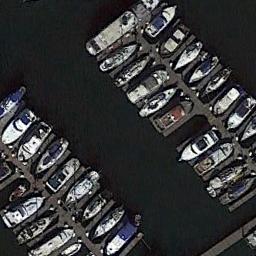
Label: harbor